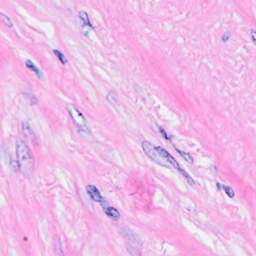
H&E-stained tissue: Breast